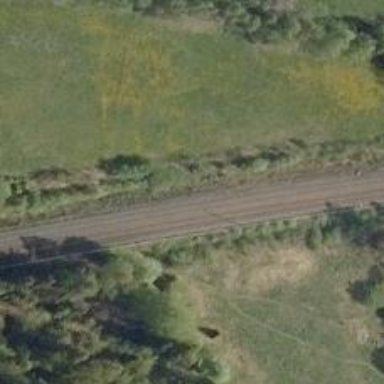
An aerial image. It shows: Railway with continuous electrified contact line.